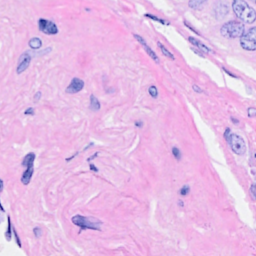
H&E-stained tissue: Breast